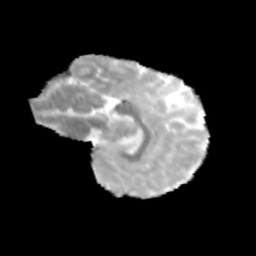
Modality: MD
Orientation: sagittal
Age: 9
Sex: male
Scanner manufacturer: siemens
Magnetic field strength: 3 T
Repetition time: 3.8 s
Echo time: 0.07 s